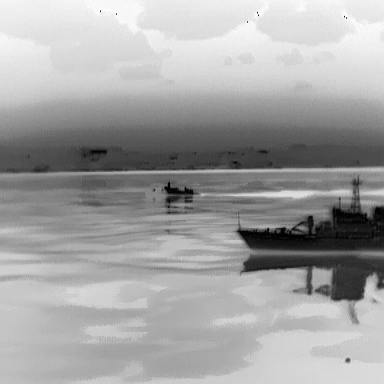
There are two warships in the infrared image.